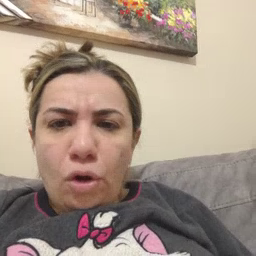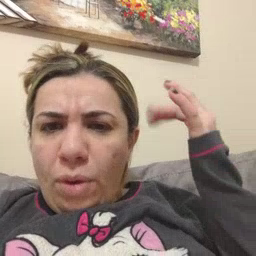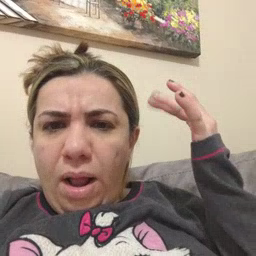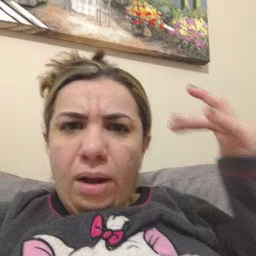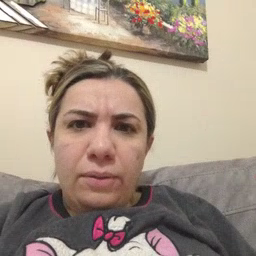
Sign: why